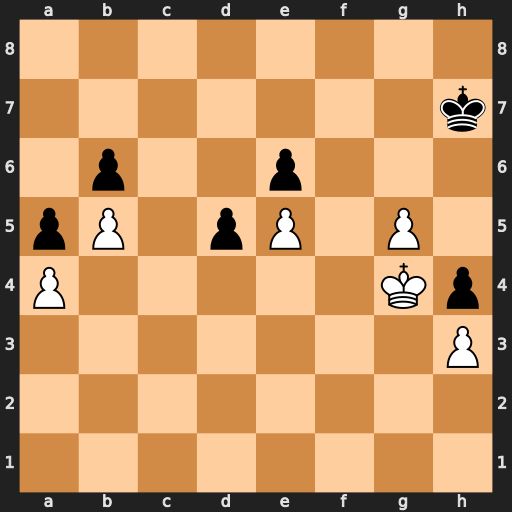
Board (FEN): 8/7k/1p2p3/pP1pP1P1/P5Kp/7P/8/8
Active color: w
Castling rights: -
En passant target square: -
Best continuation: Kxh4 d4 Kg4 d3 Kf3 Kg6 h4 d2 Ke2 d1=R Kxd1